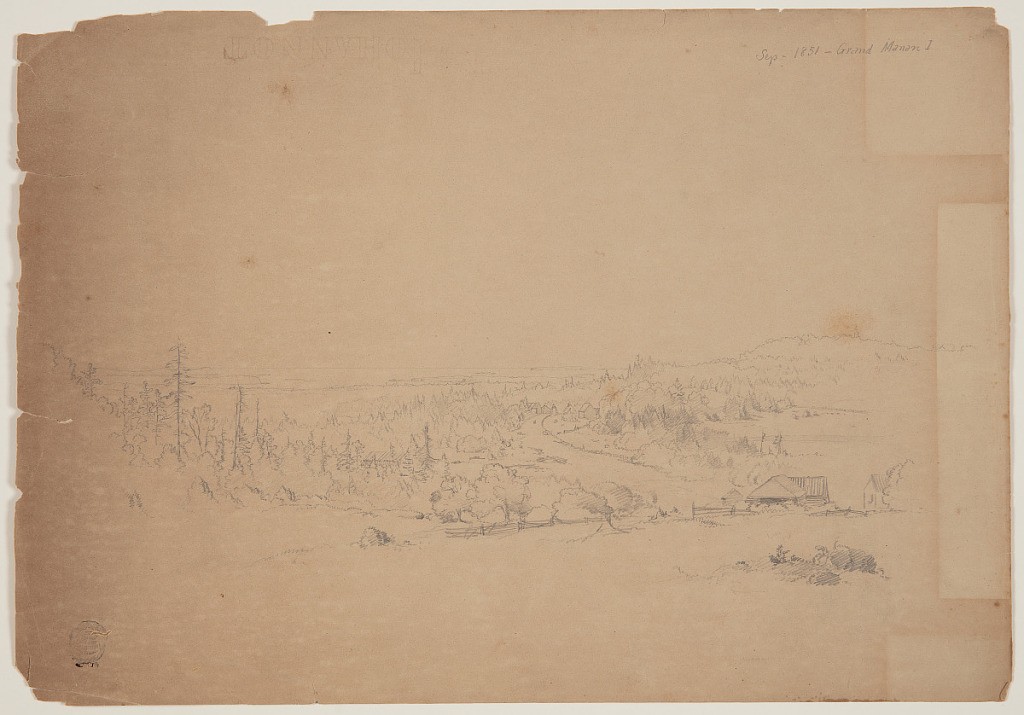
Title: View to the Sea, Grand Manan Island, Canada
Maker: Frederic Edwin Church, American, 1826–1900
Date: September 1851
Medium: Graphite on tan wove paper
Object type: Drawing
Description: Landscape sketch showing a view across an elevated meadow of rolling and wooded coastal terrain on Grand Manan Island in Canada. In the foreground, a tuft of vegetation is visible at right while, just beyond it, a group of three or four houses are shown just beyond a split rail fence. At left, a heavily wooded hillside with several tall conifers gently descends toward the center, where another building is visible behind some trees. In the middle distance at center, a road curves up and over a small raise in the land, where several buildings and houses are perched. At right, a small hill rises above the rest of the heavily wooded landscape, which extends into the distance a left before meeting the ocean in the background. Several capes or islands are shown jutting into the water in the background at center and left.